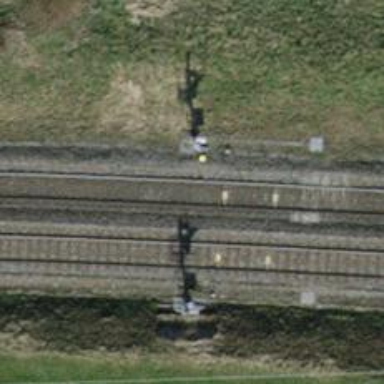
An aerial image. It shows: Railway signal.